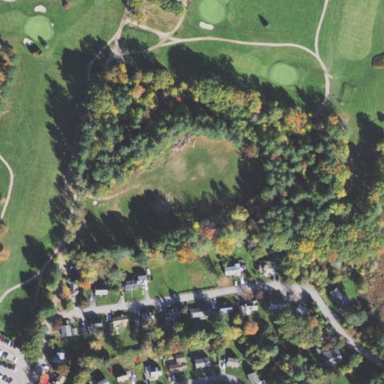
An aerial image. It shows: Driving range for golf practice.